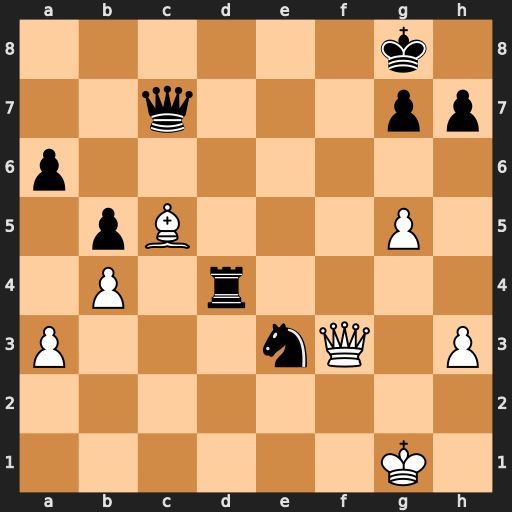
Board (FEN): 6k1/2q3pp/p7/1pB3P1/1P1r4/P3nQ1P/8/6K1
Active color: w
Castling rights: -
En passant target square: -
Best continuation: Qf8#